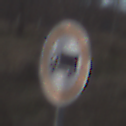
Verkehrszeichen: VerbotFuerKraftfahrzeugeUeberDreiKommaFuenfTonnen
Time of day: MorningAfternoon
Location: Outdoor (Nature)
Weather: PartlyCloudy
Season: NotSpecified
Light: Natural